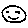
Label: smiley face